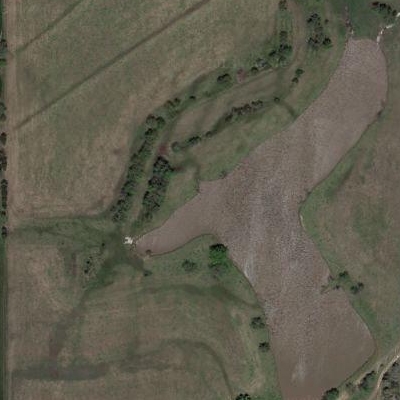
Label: aGrass